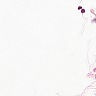
Metastatic tissue present: no